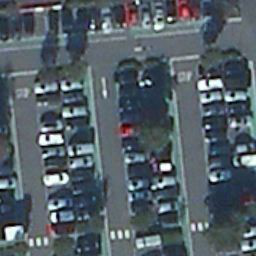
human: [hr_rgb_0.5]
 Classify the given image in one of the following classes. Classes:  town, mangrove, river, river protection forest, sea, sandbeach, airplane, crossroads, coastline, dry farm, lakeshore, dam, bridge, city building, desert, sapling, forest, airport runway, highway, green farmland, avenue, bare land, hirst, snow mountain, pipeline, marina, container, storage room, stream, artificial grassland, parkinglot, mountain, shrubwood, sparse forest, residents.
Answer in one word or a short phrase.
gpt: parkinglot